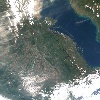
Label: land